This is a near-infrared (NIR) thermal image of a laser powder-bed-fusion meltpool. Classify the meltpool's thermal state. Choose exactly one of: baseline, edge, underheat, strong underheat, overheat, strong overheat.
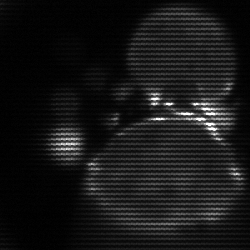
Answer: edge